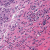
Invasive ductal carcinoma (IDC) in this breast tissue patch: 0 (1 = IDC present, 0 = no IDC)